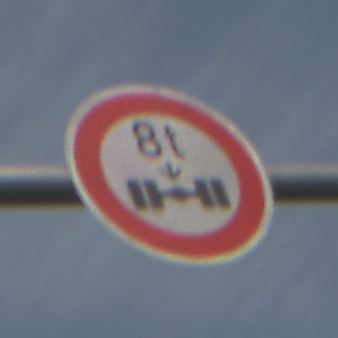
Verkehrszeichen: TatsaechlicheAchslast
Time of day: MorningAfternoon
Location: Outdoor (Nature)
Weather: PartlyCloudy
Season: NotSpecified
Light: Natural